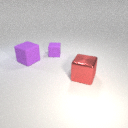
large red metal cube in front of large purple rubber cube